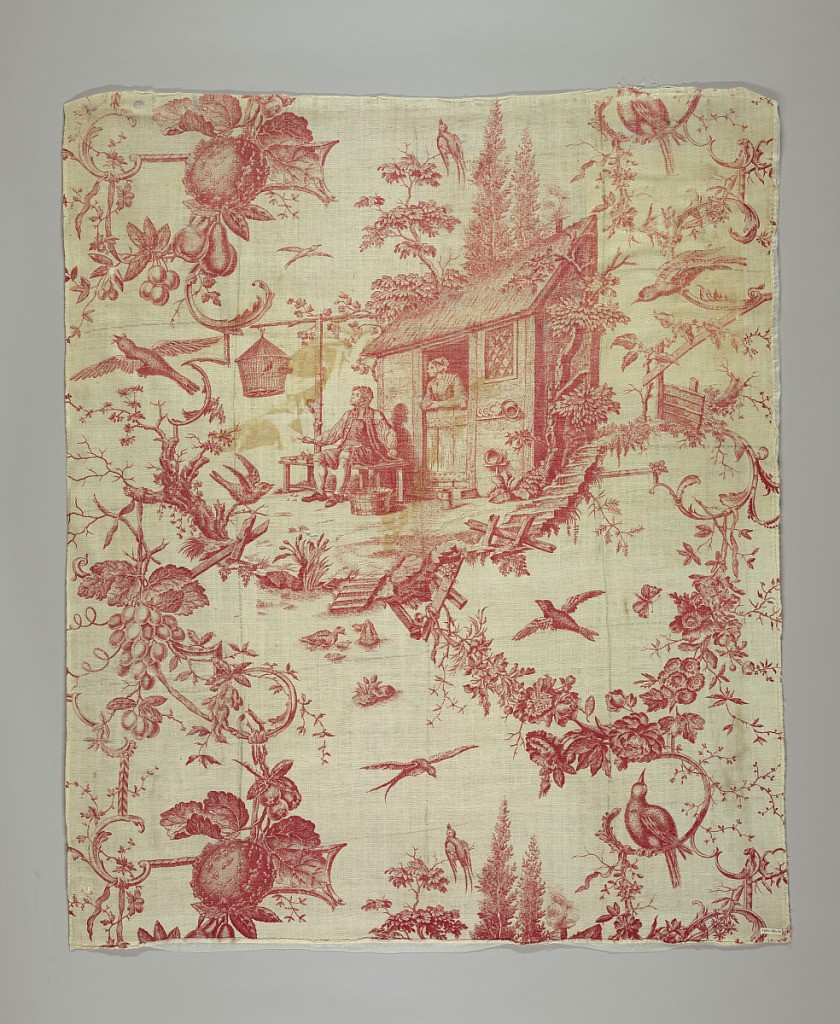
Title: Textile
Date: mid–late 18th century
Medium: cotton Technique: printed by engraved copper plate on plain weave
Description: Plate printed in red showing design of a man and woman dressed in eighteenth century garments. The man is seated in front of a house with a shoe, beside him is a box of tools. Woman is looking out of the entrance door. Scene is set within large scale garlands of birds, flowers and fruit.